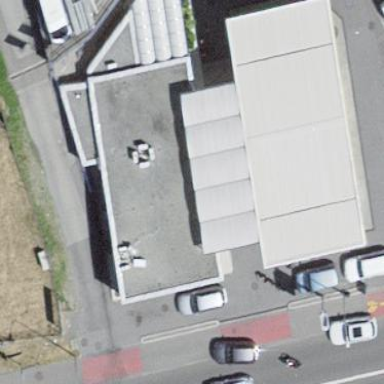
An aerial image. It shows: Building that serves as fuel station.